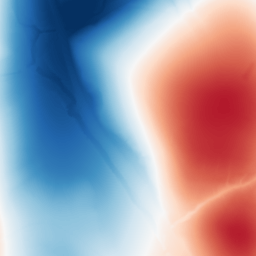
Category: trend_removal
Decomposition family: polynomial
Decomposition parameters: degree: 3
Upsampling method: sinc_blackman
Upsampling parameters: scale: 2
kernel_size: 16
Upsampling scale: 2